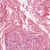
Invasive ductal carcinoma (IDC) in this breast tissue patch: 0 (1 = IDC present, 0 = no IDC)